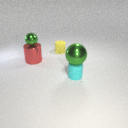
large green metal sphere above small cyan rubber cylinder